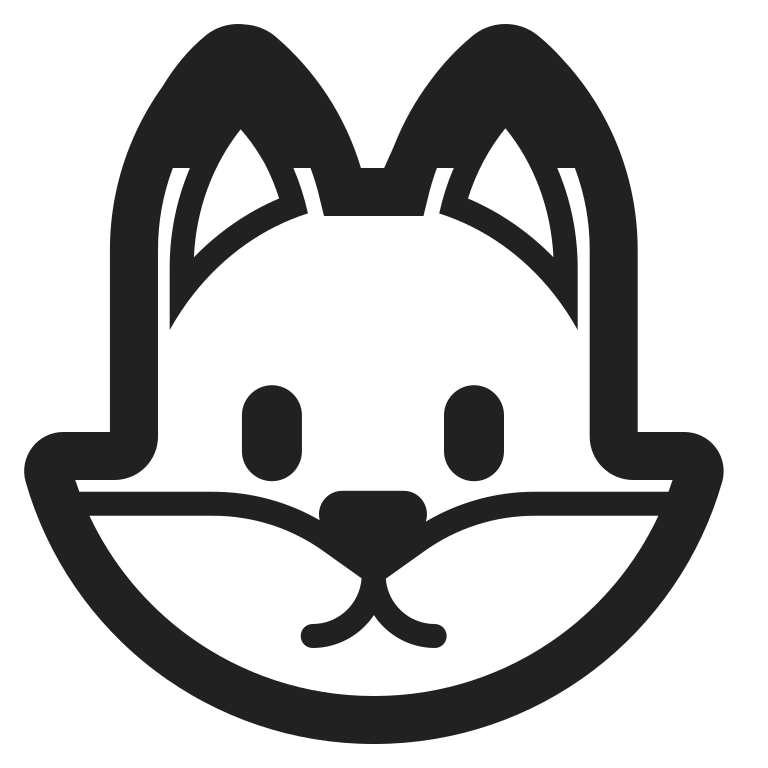
fox high contrast